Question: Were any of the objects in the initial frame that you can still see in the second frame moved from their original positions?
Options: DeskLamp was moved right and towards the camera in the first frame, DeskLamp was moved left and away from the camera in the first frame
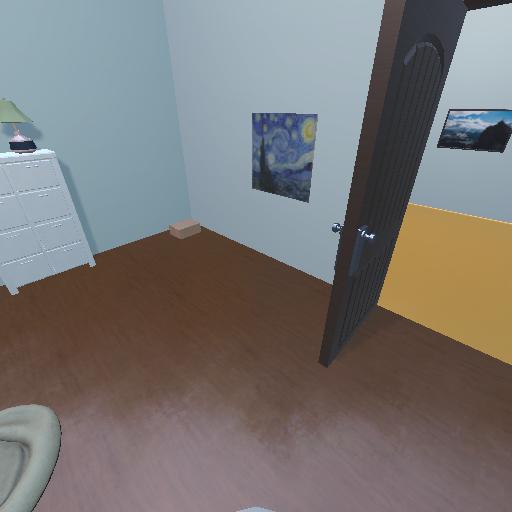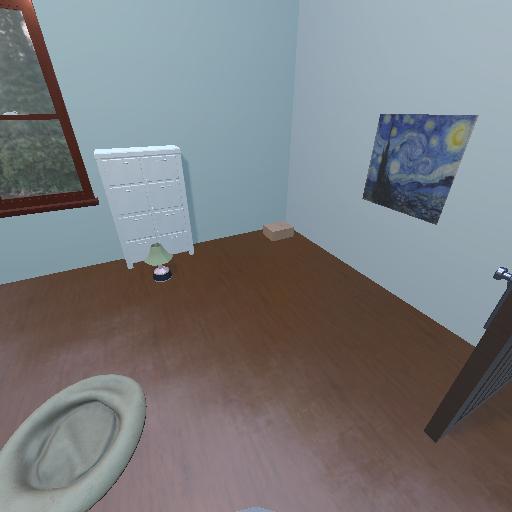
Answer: DeskLamp was moved right and towards the camera in the first frame